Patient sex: M
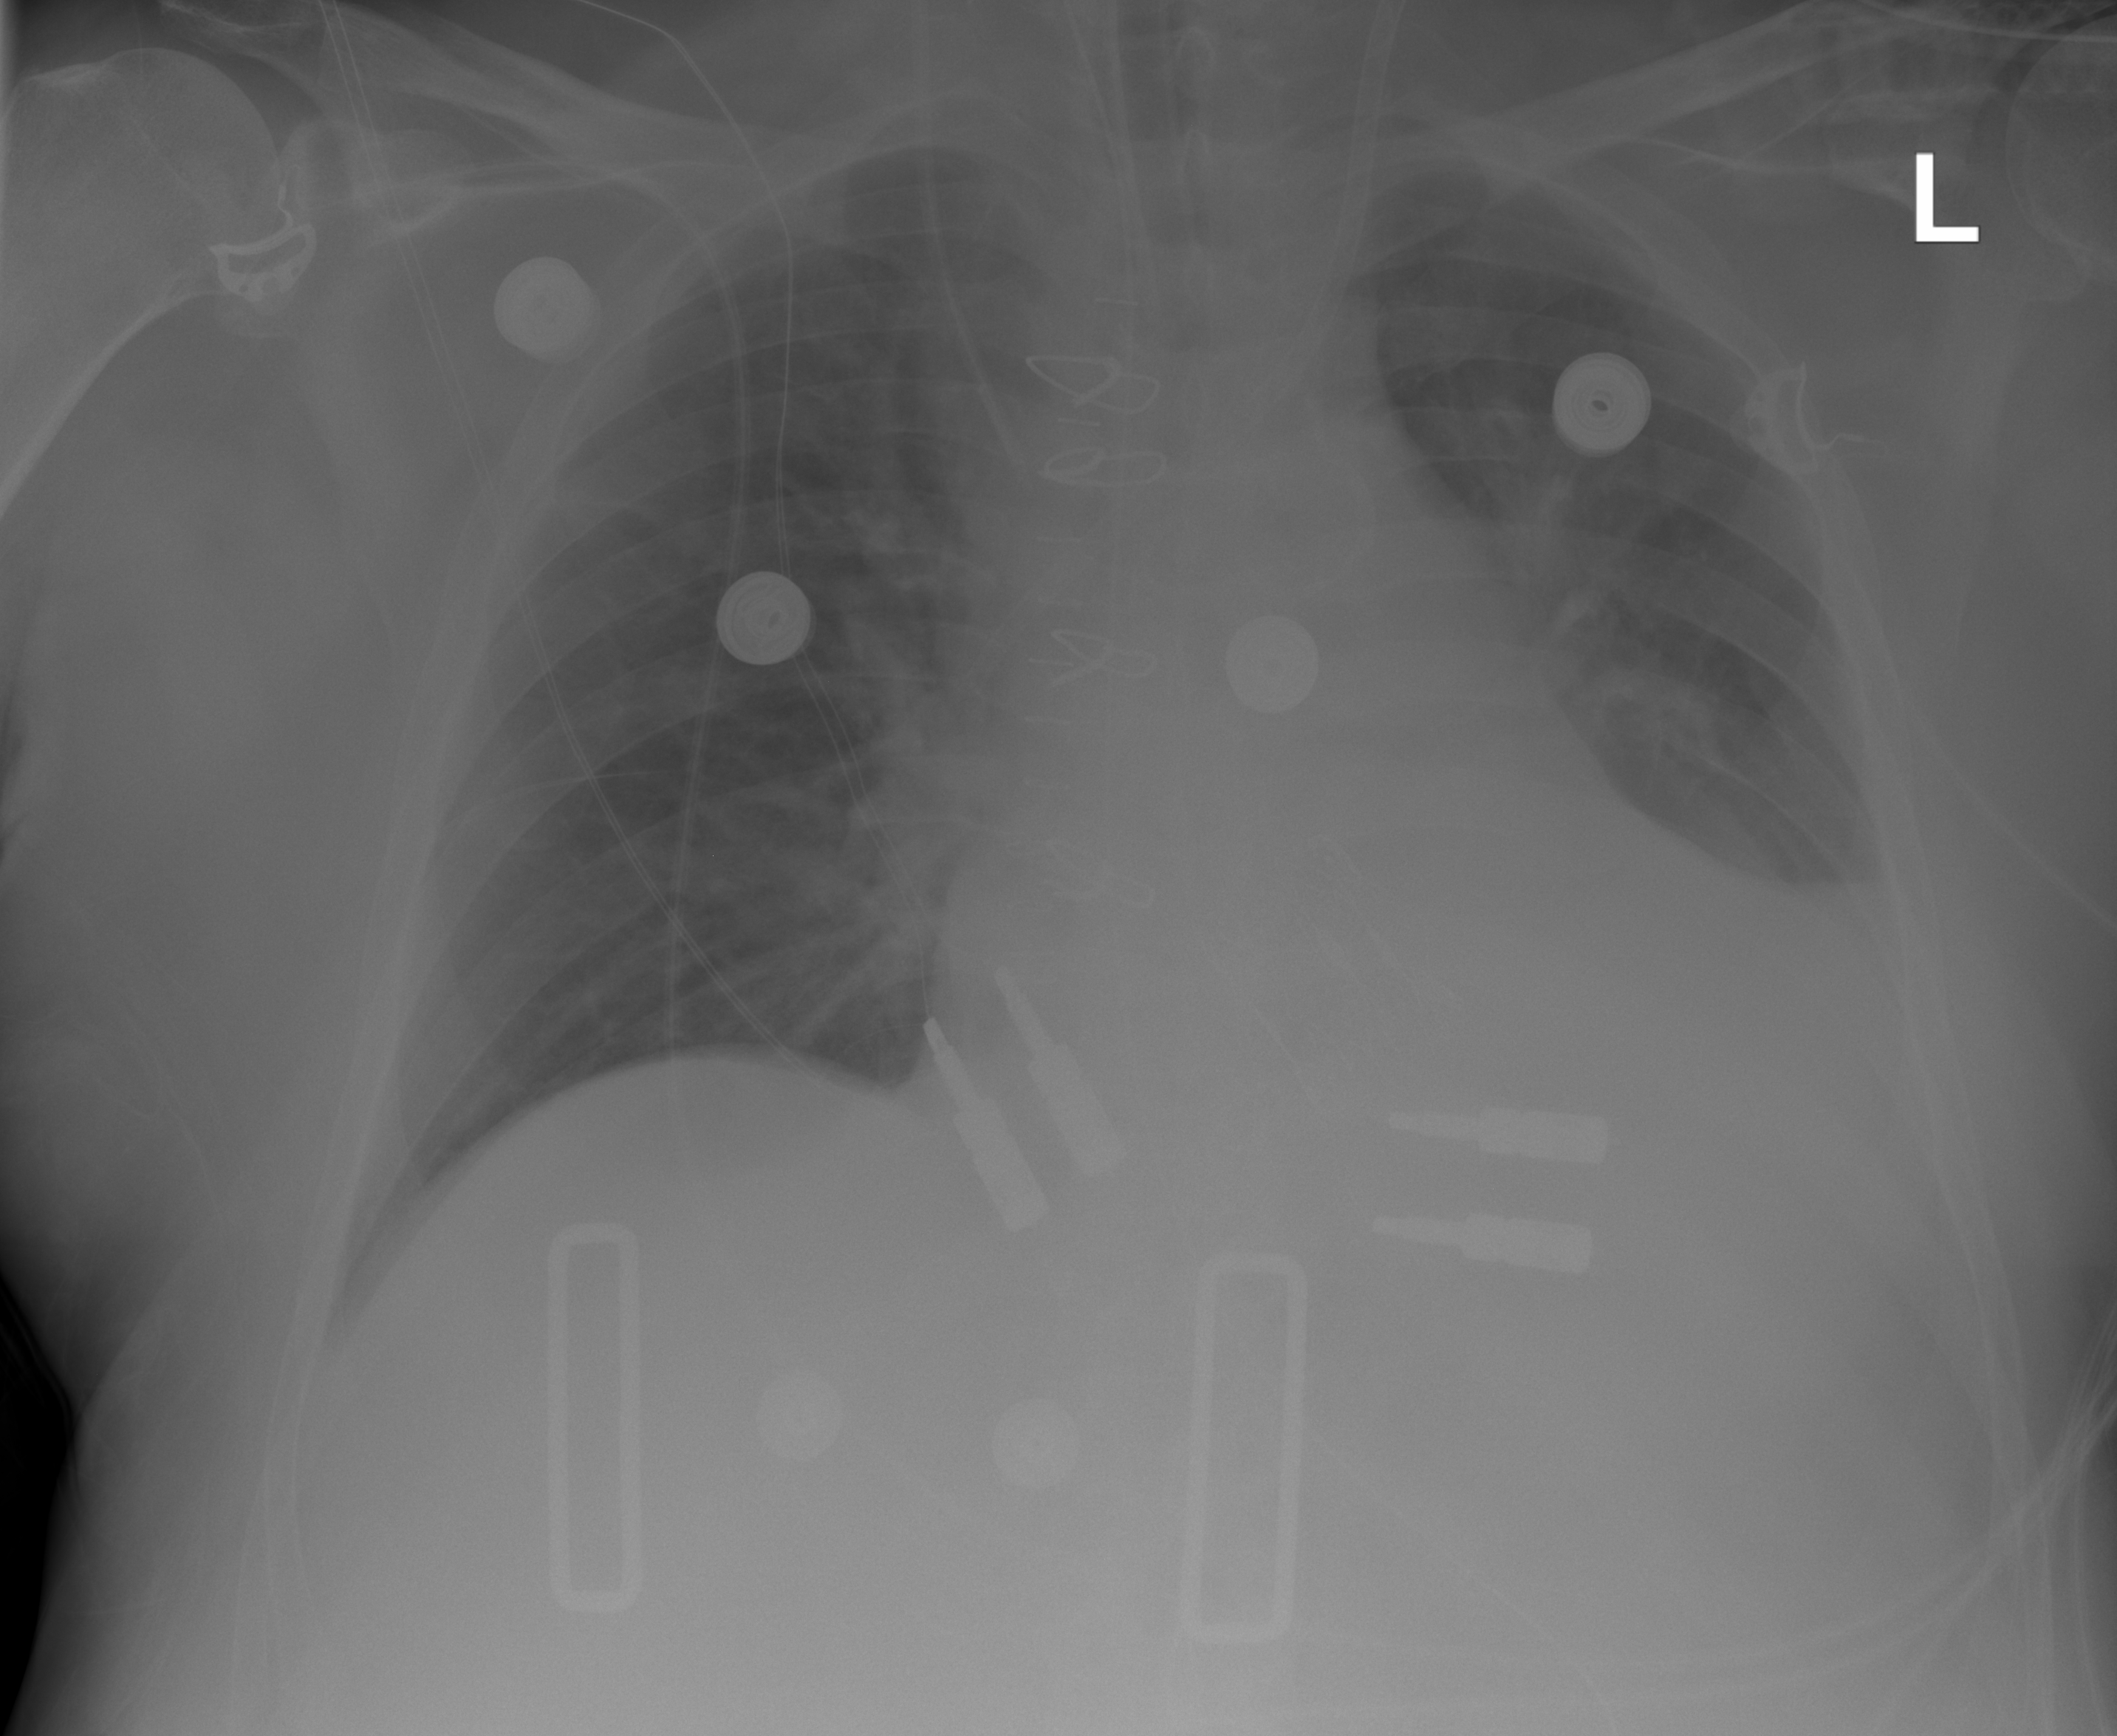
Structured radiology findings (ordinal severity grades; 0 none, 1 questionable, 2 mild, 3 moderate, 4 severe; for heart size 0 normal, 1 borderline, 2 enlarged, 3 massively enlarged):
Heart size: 2
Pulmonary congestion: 2
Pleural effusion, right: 0
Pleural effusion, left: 2
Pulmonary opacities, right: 2
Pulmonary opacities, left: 0
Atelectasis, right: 2
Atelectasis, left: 2